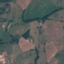
Land use / land cover: Pasture